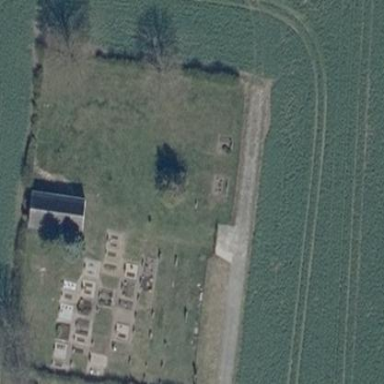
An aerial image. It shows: Cemetery.